Question: This has driven me crazy a few times in the past but I've always fudged it and moved on. Today I want to try and fix it!
I quite frequently create a 'GridView' to display data and a 'FormView' directly beneath in Insert mode with controls in the InsertItemTemplate corresponding to the columns in the 'GridView', so that it looks like the 'FormView' is just an empty row of the 'GridView' awaiting new data entry. This works great.
The problem is that I can never get the widths of the 'columns' (really just textboxes) in the 'FormView' to correspond to the widths of the columns in the 'GridView' above.
In the example below, as you can see, both the 'GridView' and 'FormView' have a width of 100% and, sure enough, when the page is rendered they're both exactly the same width (I gave the 'FormView' a border briefly to check). However, even though the widths of the textboxes in the 'FormView' are identical to the widths of the columns in the 'GridView', they don't display that way. The textboxes are slightly wider, and by the time you get to the right-most column the cumulative effect means that the alignment is way out.
I'm guessing the problem is something to do with border widths or some other hidden element which is being rendered, but I can't figure it out. I have to say, the amount by which the alignment is out seems more than the couple of pixels a border would affect things.
'''
<asp:GridView ID="gvTPR" runat="server" DataSourceID="SQLTPR" AutoGenerateColumns="false" DataMember="DefaultView" DataKeyNames="TPRID" Width="100%" >
<RowStyle HorizontalAlign="Center" />
<EditRowStyle BackColor="#ccffff" />
<HeaderStyle BackColor="#013b82" ForeColor="White" />
<Columns>
<asp:BoundField DataField="TPREnteredAt" HeaderText="Entered At" ReadOnly="True" SortExpression="TPREnteredAt" ItemStyle-Width="24%" ControlStyle-Width="90%" />
<asp:BoundField DataField="TPRTemp" HeaderText="Temp" ReadOnly="True" SortExpression="TPRTemp" ItemStyle-Width="12%" ControlStyle-Width="90%"/>
<asp:BoundField DataField="TPRPulse" HeaderText="Pulse" ReadOnly="True" SortExpression="TPRPulse" ItemStyle-Width="12%" ControlStyle-Width="90%"/>
<asp:BoundField DataField="TPRRespiration" HeaderText="Respiration" ReadOnly="True" SortExpression="TPRRespiration" ItemStyle-Width="12%" ControlStyle-Width="90%"/>
<asp:BoundField DataField="TPRPCV" HeaderText="PCV" ItemStyle-Width="12%" ControlStyle-Width="90%"/>
<asp:BoundField DataField="TPRTP" HeaderText="TP" ItemStyle-Width="12%" ControlStyle-Width="90%" />
<asp:CommandField ButtonType="Button" InsertVisible="False" ShowEditButton="True" ItemStyle-Width="16%" UpdateText="Save" ControlStyle-Width="60px" />
</Columns>
<EmptyDataTemplate>
No TPR records exist
</EmptyDataTemplate>
</asp:GridView>
<asp:FormView ID="fvTPR" runat="server" DataSourceID="SQLTPR" DefaultMode="Insert" Width="100%" >
<InsertItemTemplate>
<asp:textbox ID="lblEnteredAt" runat="server" Text="Will be added automatically" Width="24%" />
<asp:TextBox ID="txtTemp" runat="server" Text='<%# Bind("TPRTemp")%>' Width="12%" />
<asp:TextBox ID="txtPulse" runat="server" Text='<%# Bind("TPRPulse")%>' Width="12%" />
<asp:TextBox ID="txtRespiration" runat="server" Text='<%# Bind("TPRRespiration")%>' Width="12%" />
<asp:TextBox ID="txtPCV" runat="server" Text='<%# Bind("TPRPCV")%>' Width="12%" />
<asp:TextBox ID="txtTP" runat="server" Text='<%# Bind("TPRTP")%>' Width="12%" />
<asp:Button ID="btnAddTPR" runat="server" Text="Save" Width="5%" />
</InsertItemTemplate>
</asp:FormView>
'''
This renders like this:

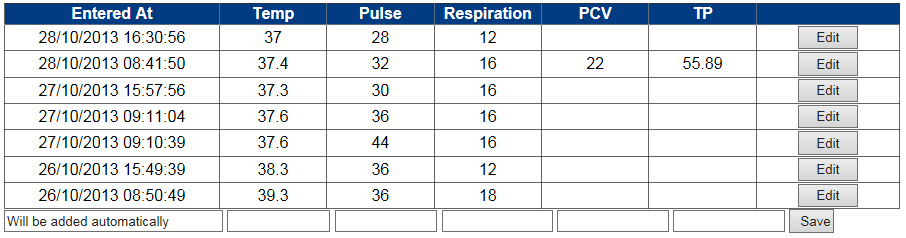
Answer: How about using GridView footer for add funcionality? This way you will have all columns in same table and you'l get around your positioning problems.
Here is an example of how your gridview should look like:
'''
<asp:GridView ID="gvTPR" runat="server" DataSourceID="SQLTPR" AutoGenerateColumns="False" ShowFooter="True" DataKeyNames="TPRID" Width="100%" EnableModelValidation="True">
<RowStyle HorizontalAlign="Center" />
<EditRowStyle BackColor="#ccffff" />
<HeaderStyle BackColor="#013b82" ForeColor="White" />
<Columns>
<asp:TemplateField HeaderText="Entered At" SortExpression="TPREnteredAt">
<EditItemTemplate>
<asp:TextBox ID="lblEnteredAt" runat="server" Text='<%# Eval("TPREnteredAt") %>'></asp:TextBox>
</EditItemTemplate>
<ItemTemplate>
<asp:Label ID="Label1" runat="server" Text='<%# Bind("TPREnteredAt") %>'></asp:Label>
</ItemTemplate>
<ControlStyle Width="90%" />
<ItemStyle Width="24%" />
<FooterTemplate>
<asp:TextBox ID="lblEnteredAt" runat="server" Text="Will be added automatically" Width="24%" />
</FooterTemplate>
</asp:TemplateField>
<asp:TemplateField HeaderText="Temp" SortExpression="TPRTemp">
<EditItemTemplate>
<asp:TextBox ID="txtTemp" runat="server" Text='<%# Eval("TPRTemp") %>'></asp:TextBox>
</EditItemTemplate>
<ItemTemplate>
<asp:Label ID="Label2" runat="server" Text='<%# Bind("TPRTemp") %>'></asp:Label>
</ItemTemplate>
<FooterTemplate>
<asp:TextBox ID="txtTemp" runat="server" Text='<%# Bind("TPRTemp")%>' Width="12%" />
</FooterTemplate>
<ControlStyle Width="90%" />
<ItemStyle Width="12%" />
</asp:TemplateField>
<asp:TemplateField HeaderText="Pulse" SortExpression="TPRPulse">
<EditItemTemplate>
<asp:TextBox ID="txtPulse" runat="server" Text='<%# Eval("TPRPulse") %>'></asp:TextBox>
</EditItemTemplate>
<ItemTemplate>
<asp:Label ID="Label3" runat="server" Text='<%# Bind("TPRPulse") %>'></asp:Label>
</ItemTemplate>
<FooterTemplate>
<asp:TextBox ID="txtPulse" runat="server" Text='<%# Bind("TPRPulse")%>' Width="12%" />
</FooterTemplate>
<ControlStyle Width="90%" />
<ItemStyle Width="12%" />
</asp:TemplateField>
<asp:TemplateField HeaderText="Respiration" SortExpression="TPRRespiration">
<EditItemTemplate>
<asp:TextBox ID="txtRespiration" runat="server" Text='<%# Eval("TPRRespiration") %>'></asp:TextBox>
</EditItemTemplate>
<ItemTemplate>
<asp:Label ID="Label4" runat="server" Text='<%# Bind("TPRRespiration") %>'></asp:Label>
</ItemTemplate>
<FooterTemplate>
<asp:TextBox ID="txtRespiration" runat="server" Text='<%# Bind("TPRRespiration")%>' Width="12%" />
</FooterTemplate>
<ControlStyle Width="90%" />
<ItemStyle Width="12%" />
</asp:TemplateField>
<asp:TemplateField HeaderText="PCV">
<EditItemTemplate>
<asp:TextBox ID="txtPCV" runat="server" Text='<%# Bind("TPRPCV") %>'></asp:TextBox>
</EditItemTemplate>
<ItemTemplate>
<asp:Label ID="Label5" runat="server" Text='<%# Bind("TPRPCV") %>'></asp:Label>
</ItemTemplate>
<FooterTemplate>
<asp:TextBox ID="txtPCV" runat="server" Text='<%# Bind("TPRPCV")%>' Width="12%" />
</FooterTemplate>
<ControlStyle Width="90%" />
<ItemStyle Width="12%" />
</asp:TemplateField>
<asp:TemplateField HeaderText="TP">
<EditItemTemplate>
<asp:TextBox ID="txtTP" runat="server" Text='<%# Bind("TPRTP") %>'></asp:TextBox>
</EditItemTemplate>
<ItemTemplate>
<asp:Label ID="Label6" runat="server" Text='<%# Bind("TPRTP") %>'></asp:Label>
</ItemTemplate>
<FooterTemplate>
<asp:TextBox ID="txtTP" runat="server" Text='<%# Bind("TPRTP")%>' Width="12%" />
</FooterTemplate>
<ControlStyle Width="90%" />
<ItemStyle Width="12%" />
</asp:TemplateField>
<asp:TemplateField>
<ItemTemplate>
<asp:Button ID="lnkbtnEdit" runat="Server" Text="Edit" CommandName="Edit"
CausesValidation="false"></asp:Button>
</ItemTemplate>
<EditItemTemplate>
<asp:Button ID="lnkbtnUpdate" runat="Server" Text="Save" CommandName="Update"
CausesValidation="true"></asp:Button><br />
<asp:LinkButton ID="lnkbtnCancel" runat="Server" Text="Cancel" CommandName="Cancel"
CausesValidation="false"></asp:LinkButton>
</EditItemTemplate>
<FooterTemplate>
<asp:LinkButton ID="lnkbtnInsert" runat="Server" Text="Save" CommandName="Insert"
CausesValidation="true"></asp:LinkButton>
</FooterTemplate>
</asp:TemplateField>
</Columns>
<EmptyDataTemplate>
No TPR records exist
</EmptyDataTemplate>
</asp:GridView>
'''
Hope this helps!
Regards,
Uros